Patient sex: M
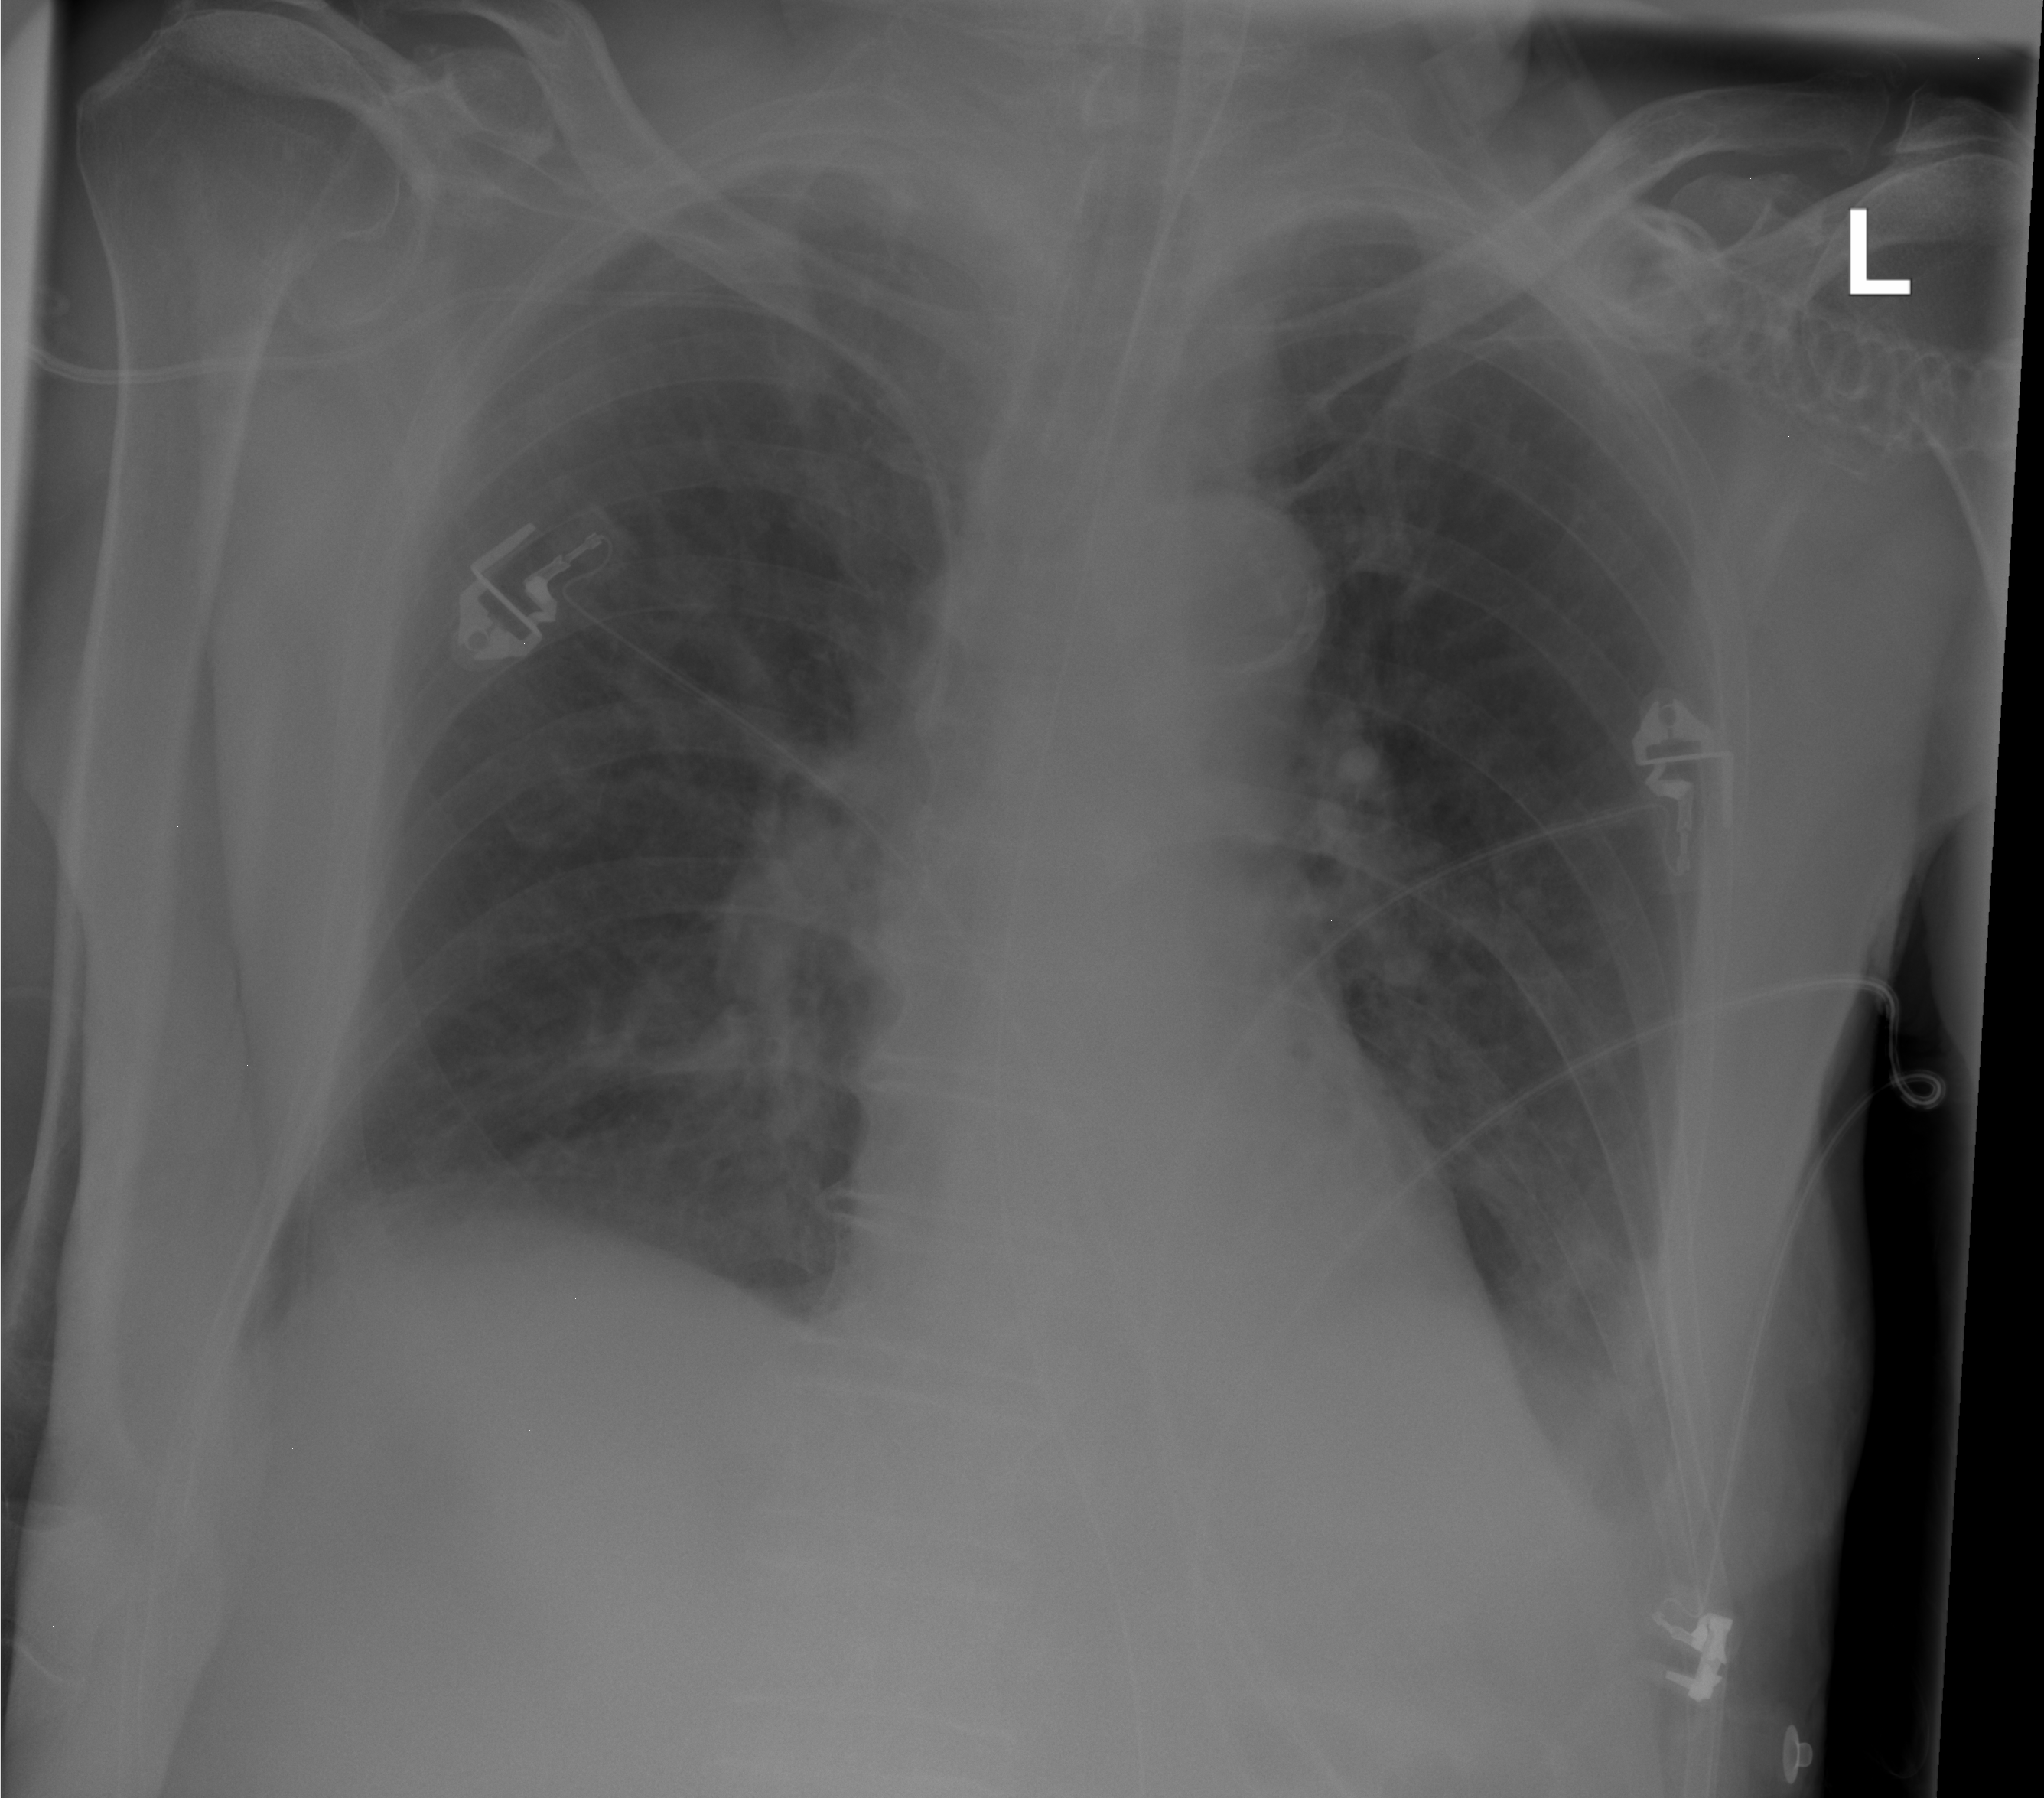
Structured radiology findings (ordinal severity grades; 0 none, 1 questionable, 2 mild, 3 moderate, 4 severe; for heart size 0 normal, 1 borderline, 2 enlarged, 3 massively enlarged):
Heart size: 0
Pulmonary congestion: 0
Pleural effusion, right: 2
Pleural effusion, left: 2
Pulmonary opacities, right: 0
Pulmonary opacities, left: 0
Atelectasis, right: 0
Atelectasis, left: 0